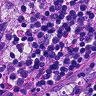
Metastatic tissue present: no